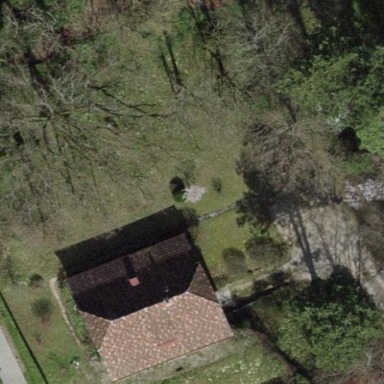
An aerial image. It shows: Garden enclosed by fence.